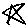
Label: star